Interaction volume radius: 10 \u00c5
Interaction volume height: 25 \u00c5
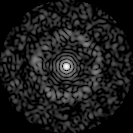
Disorder parameter: 0.8454